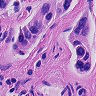
Metastatic tissue present: yes